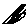
Label: house